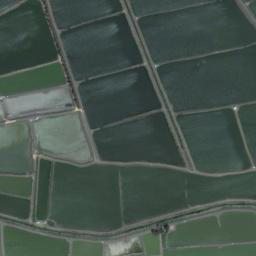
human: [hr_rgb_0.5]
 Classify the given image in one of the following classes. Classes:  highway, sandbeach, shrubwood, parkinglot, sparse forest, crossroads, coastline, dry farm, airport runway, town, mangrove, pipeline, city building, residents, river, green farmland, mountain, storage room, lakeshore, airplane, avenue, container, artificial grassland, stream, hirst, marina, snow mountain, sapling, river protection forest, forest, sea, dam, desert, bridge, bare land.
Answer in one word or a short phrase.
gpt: green farmland